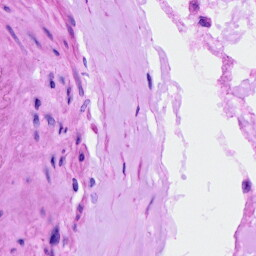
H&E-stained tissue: Ovarian